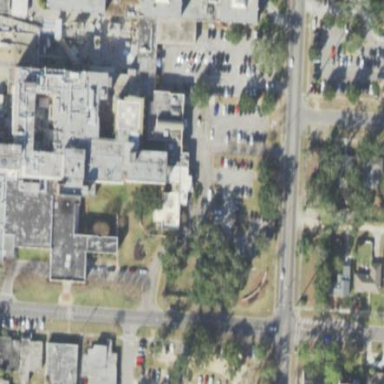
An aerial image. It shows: Hospital building.